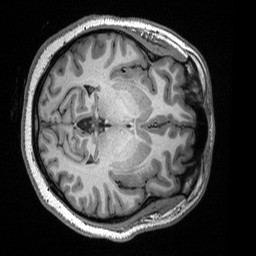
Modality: T1w
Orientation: axial
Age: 26
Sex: female